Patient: sex F, age 68
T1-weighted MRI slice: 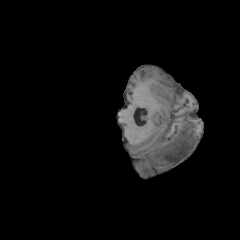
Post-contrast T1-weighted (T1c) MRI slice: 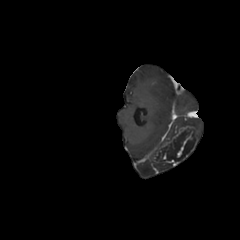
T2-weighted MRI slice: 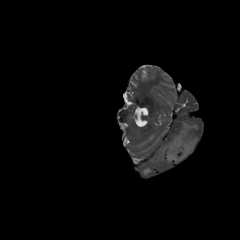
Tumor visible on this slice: yes
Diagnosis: Glioblastoma, IDH-wildtype
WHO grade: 4